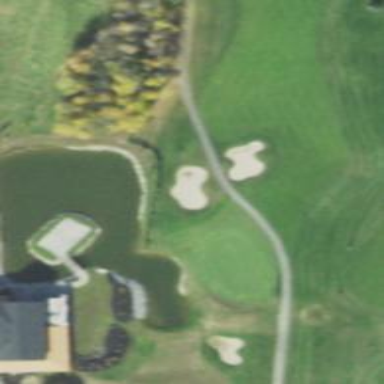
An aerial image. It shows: Golf fairway in the image.